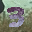
Label: 3